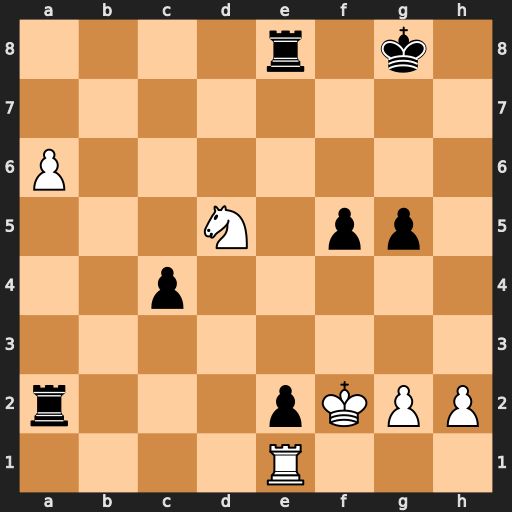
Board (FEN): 4r1k1/8/P7/3N1pp1/2p5/8/r3pKPP/4R3
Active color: w
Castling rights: -
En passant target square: -
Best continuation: Nf6+ Kf7 Nxe8